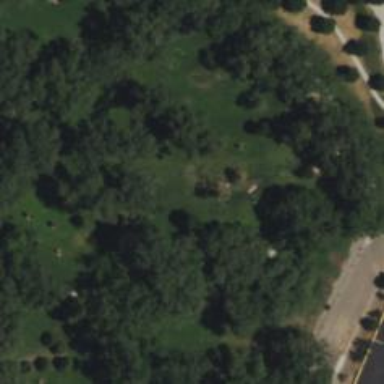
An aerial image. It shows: Disc golf basket.